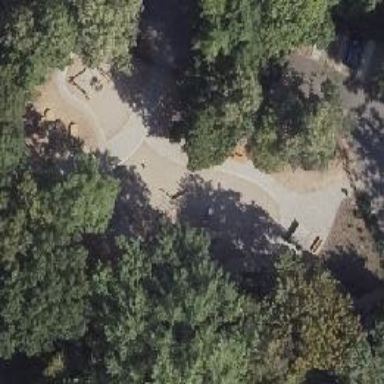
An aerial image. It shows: Playground with climbing equipment.